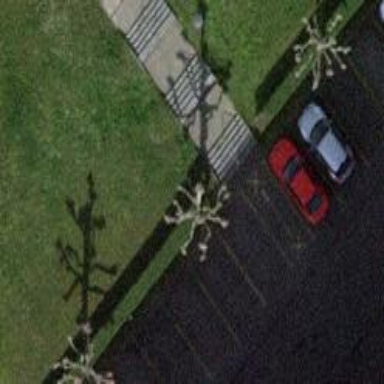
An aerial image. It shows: Steps made of asphalt.